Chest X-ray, PA view. Patient: 60 years old, sex F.
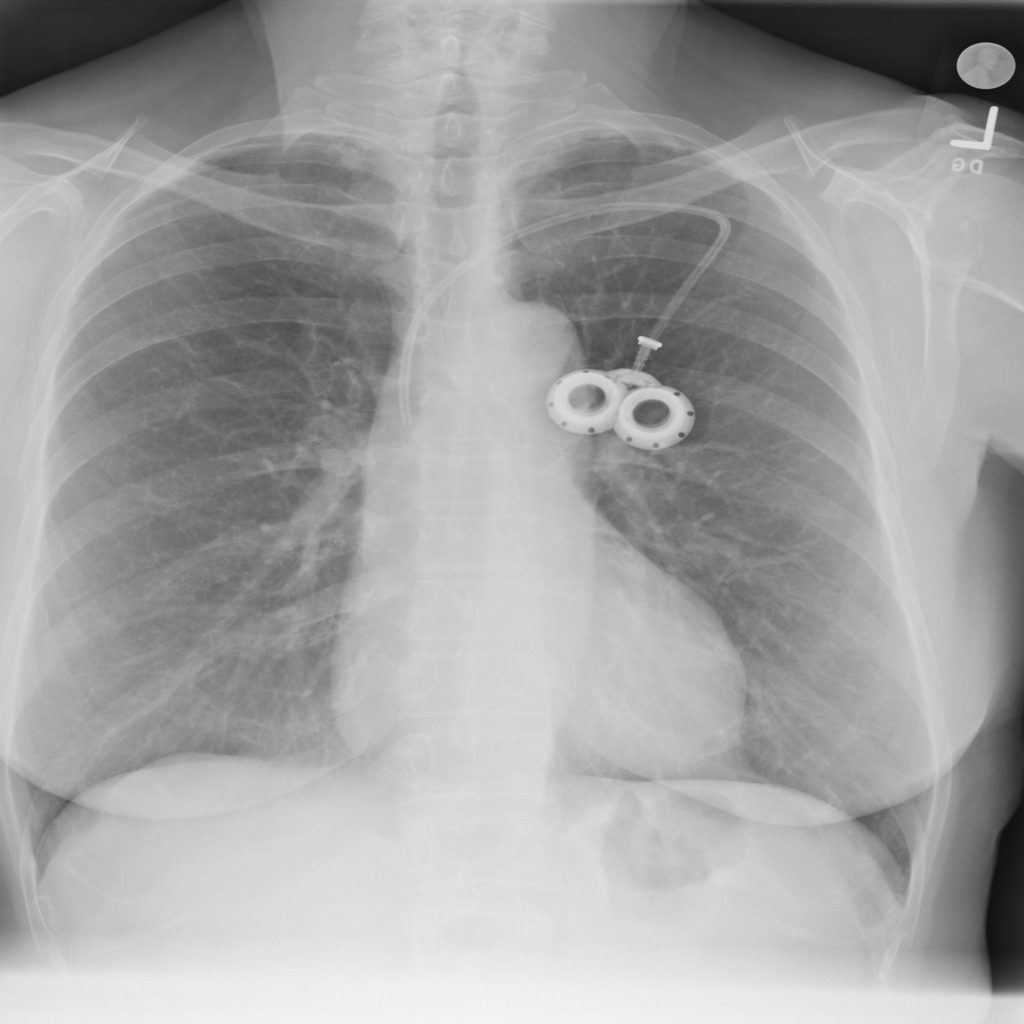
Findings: Fibrosis